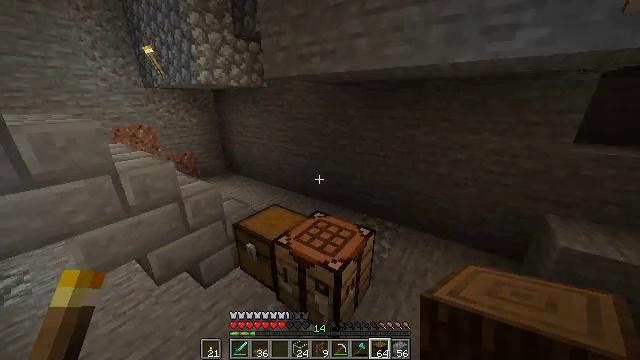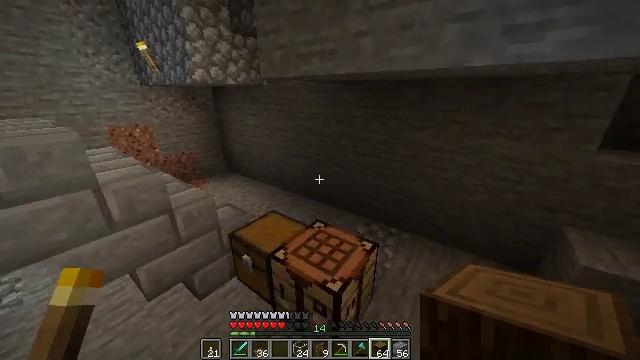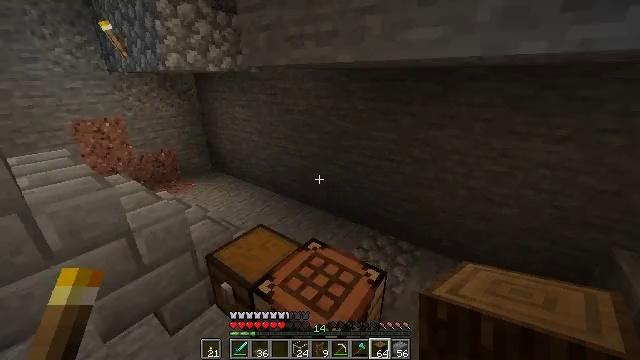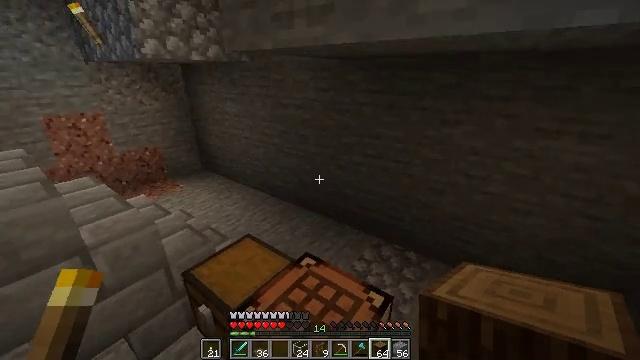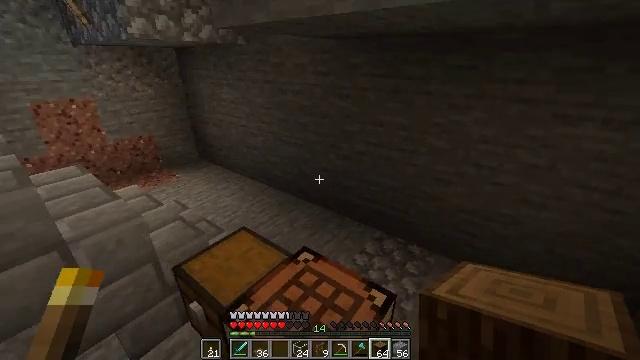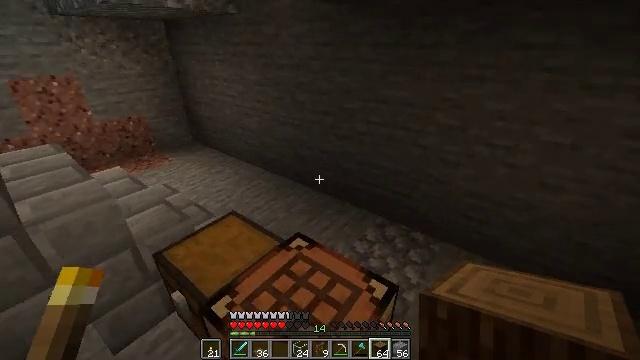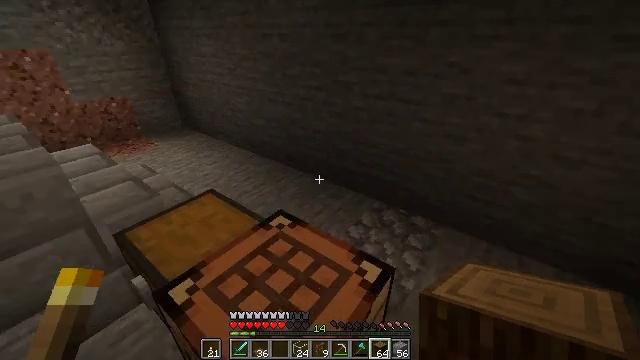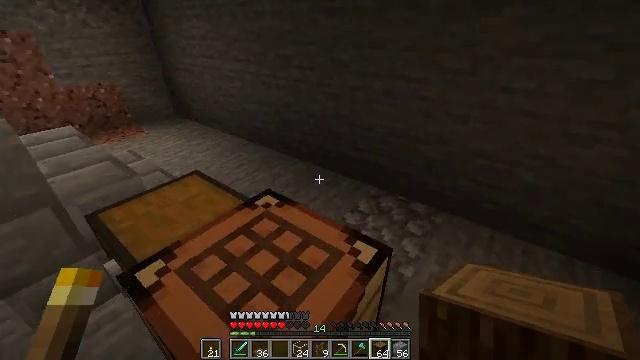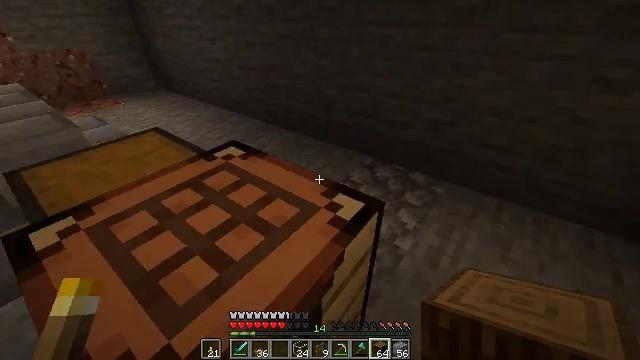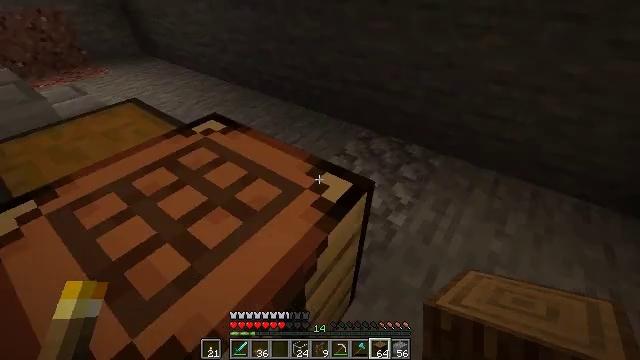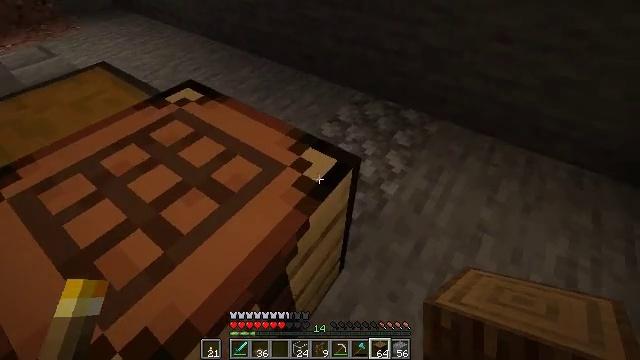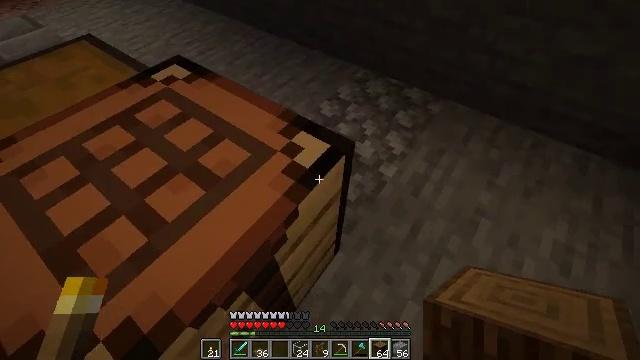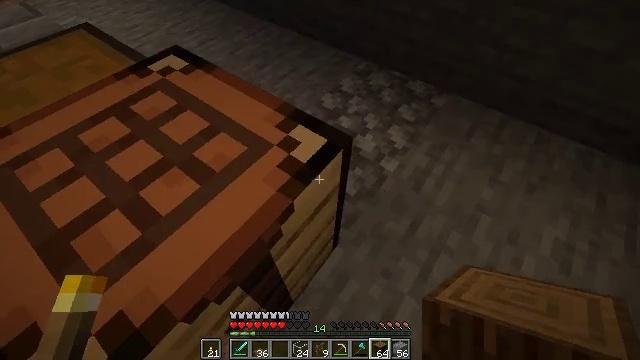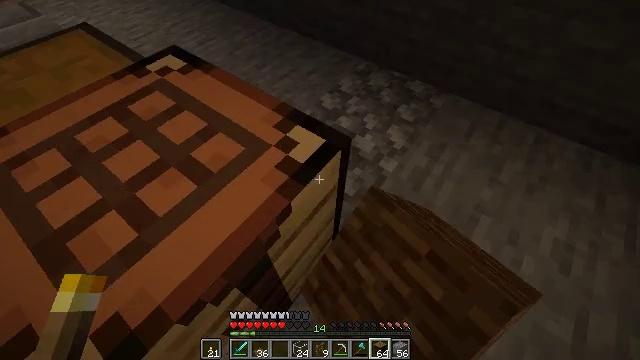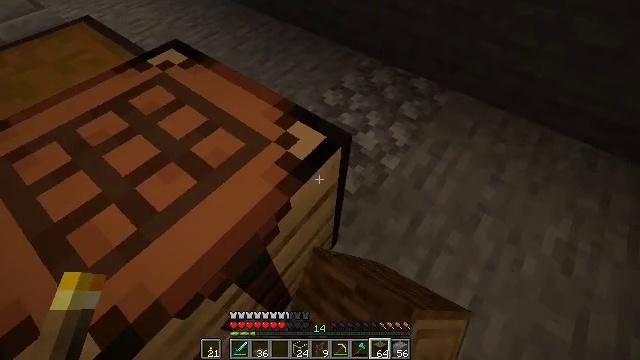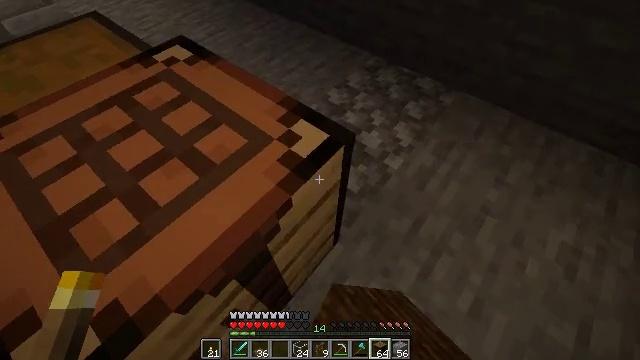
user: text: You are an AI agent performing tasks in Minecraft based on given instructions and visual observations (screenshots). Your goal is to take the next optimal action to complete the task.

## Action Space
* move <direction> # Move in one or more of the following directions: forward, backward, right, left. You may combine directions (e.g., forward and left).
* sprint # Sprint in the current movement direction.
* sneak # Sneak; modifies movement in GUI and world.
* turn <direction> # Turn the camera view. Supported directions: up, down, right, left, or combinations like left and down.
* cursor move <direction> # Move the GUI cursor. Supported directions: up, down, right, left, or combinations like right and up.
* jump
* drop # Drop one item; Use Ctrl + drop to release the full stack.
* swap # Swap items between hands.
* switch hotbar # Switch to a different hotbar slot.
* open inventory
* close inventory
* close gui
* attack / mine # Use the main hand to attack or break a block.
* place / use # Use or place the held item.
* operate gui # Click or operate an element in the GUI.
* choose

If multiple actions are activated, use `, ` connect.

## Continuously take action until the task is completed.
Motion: motion action
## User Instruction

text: Get spruce stairs by crafting them in the crafting table.
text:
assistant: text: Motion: turn down
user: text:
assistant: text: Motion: turn down, use / place
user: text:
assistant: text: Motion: use / place
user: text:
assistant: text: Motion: turn down, use / place
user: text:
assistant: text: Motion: turn down, use / place
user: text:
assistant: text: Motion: turn down, use / place
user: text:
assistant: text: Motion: turn down
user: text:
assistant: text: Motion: turn down
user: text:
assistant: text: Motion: turn down
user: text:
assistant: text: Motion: turn down
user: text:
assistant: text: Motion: turn down
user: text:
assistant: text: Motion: turn down, use / place
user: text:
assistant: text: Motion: use / place
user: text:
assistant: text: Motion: use / place
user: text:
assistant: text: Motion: turn left, use / place
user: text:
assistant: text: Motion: turn left
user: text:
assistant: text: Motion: cursor move left, open gui
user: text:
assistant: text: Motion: cursor move right
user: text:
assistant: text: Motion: no_op
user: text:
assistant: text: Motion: no_op
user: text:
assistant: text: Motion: no_op
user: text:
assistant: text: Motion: no_op
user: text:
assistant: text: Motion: no_op
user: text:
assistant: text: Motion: no_op
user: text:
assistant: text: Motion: no_op
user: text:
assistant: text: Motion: no_op
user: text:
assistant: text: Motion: no_op
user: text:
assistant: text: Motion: no_op
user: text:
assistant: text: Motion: no_op
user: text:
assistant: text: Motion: no_op